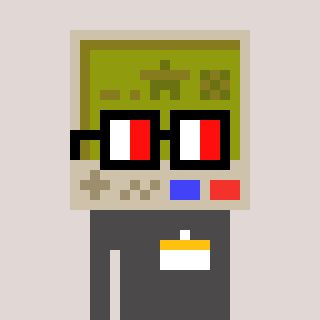
a pixel art character with square glasses with black frames and red eyes, a gameboy-shaped head and a grayscale-colored body on a warm background